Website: macys
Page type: delivery-shipping
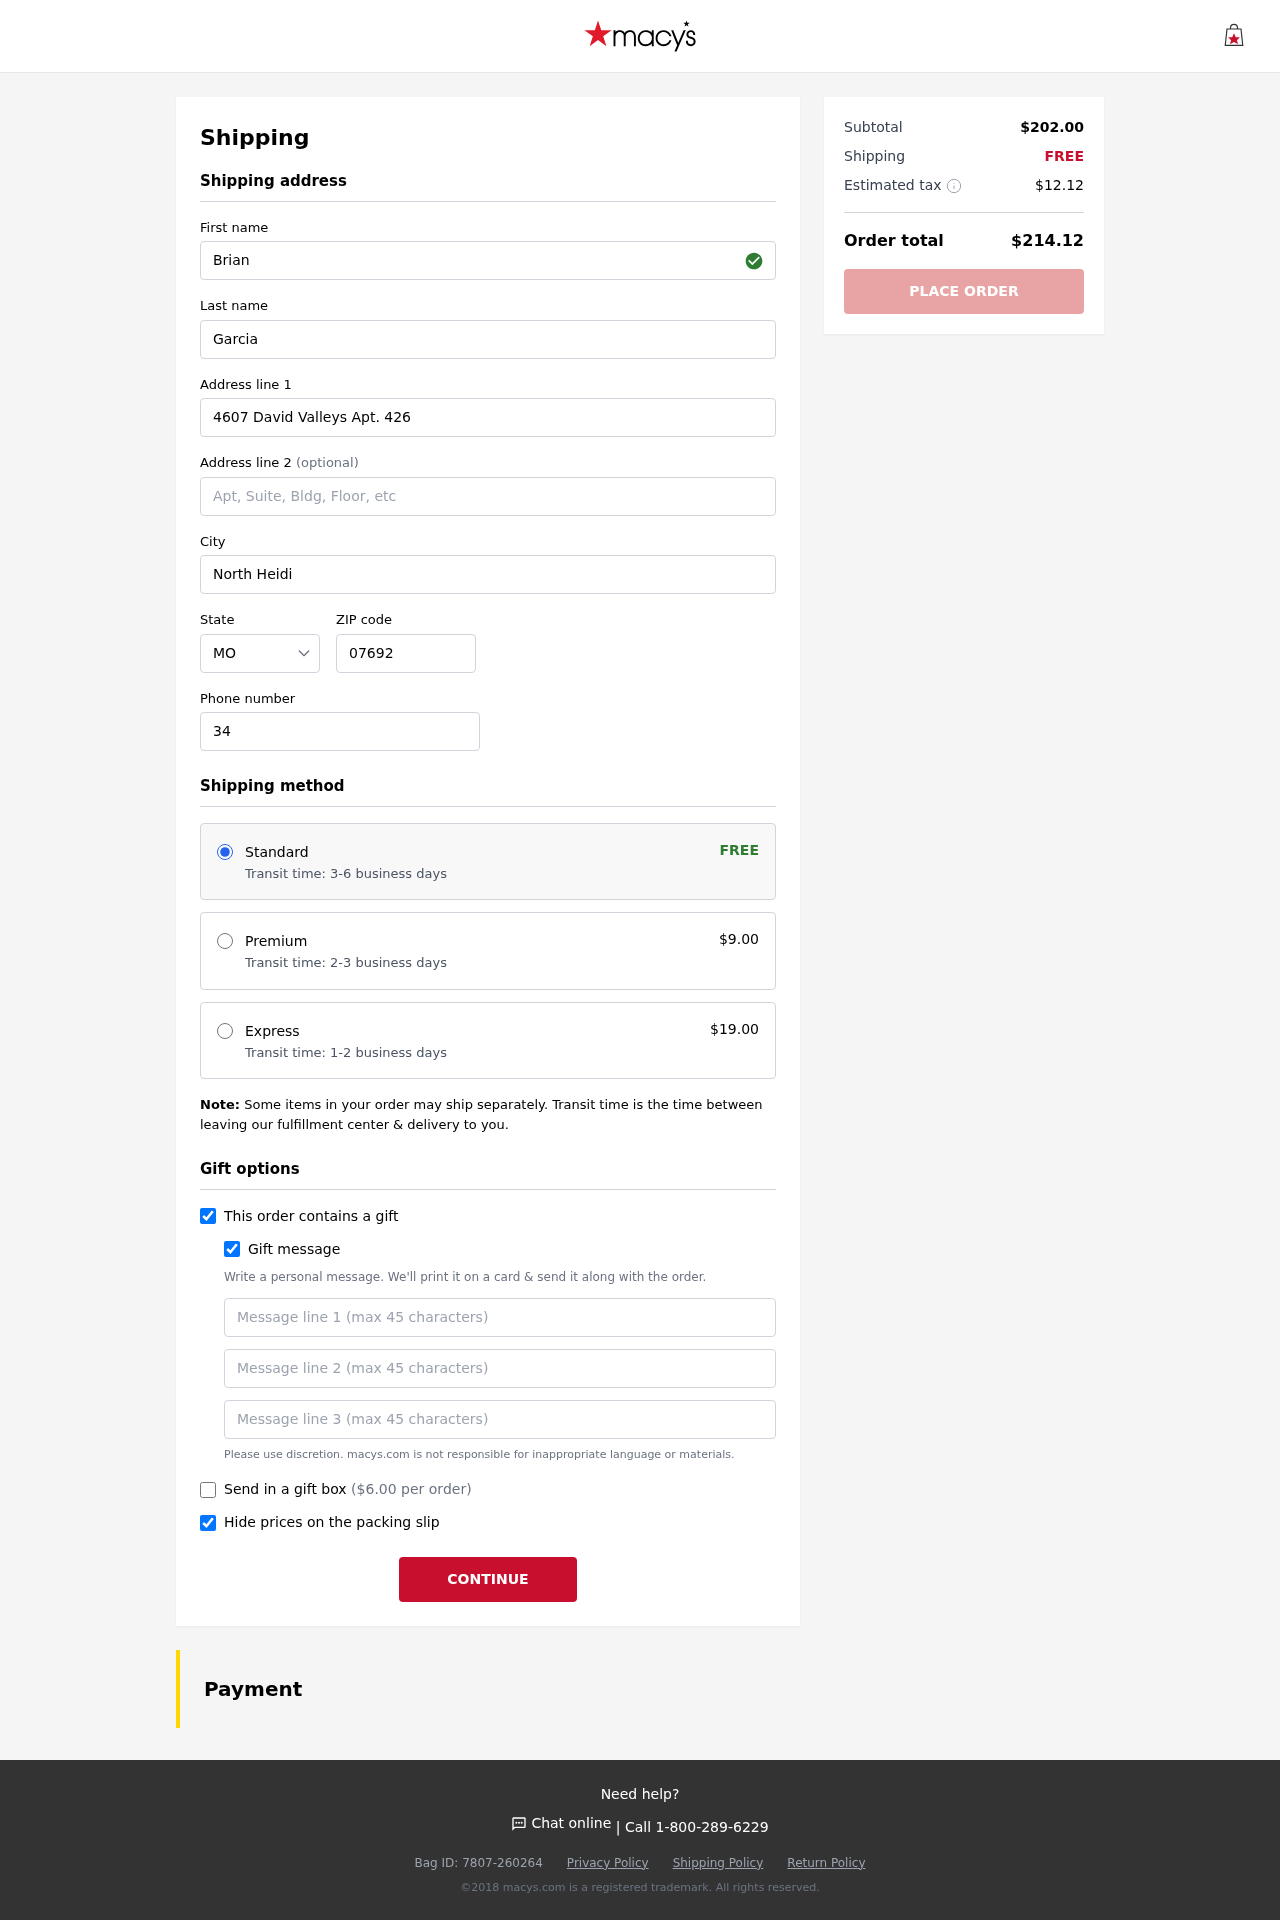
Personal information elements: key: PII_STATE_ABBR
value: MO
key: PII_FIRSTNAME
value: Brian
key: PII_LASTNAME
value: Garcia
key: PII_STREET
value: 4607 David Valleys Apt. 426
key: PII_CITY
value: North Heidi
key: PII_POSTCODE
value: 07692
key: PII_PHONE
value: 3425612620
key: PII_GIFT_MESSAGE
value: Hey April, I saw these ankle boots and instantly thought of you—they're totally your style! I hope they add a little extra flair to your days. Enjoy every step!  Brian
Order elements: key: ORDER_SHIPPING_STANDARD
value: Transit time: 3-6 business days
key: ORDER_SHIPPING_COST
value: FREE
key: ORDER_SHIPPING_PREMIUM
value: Transit time: 2-3 business days
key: ORDER_SHIPPING_PREMIUM_PRICE
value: $9.00
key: ORDER_SHIPPING_EXPRESS
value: Transit time: 1-2 business days
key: ORDER_SHIPPING_EXPRESS_PRICE
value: $19.00
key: ORDER_GIFT_BOX_PRICE
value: ($6.00 per order)
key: ORDER_SUBTOTAL
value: $202.00
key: ORDER_SHIPPING_COST2
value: FREE
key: ORDER_TAX
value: $12.12
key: ORDER_TOTAL
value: $214.12